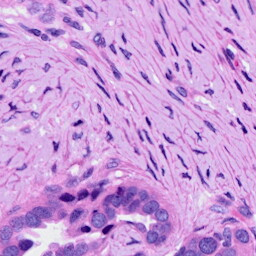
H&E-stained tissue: Ovarian